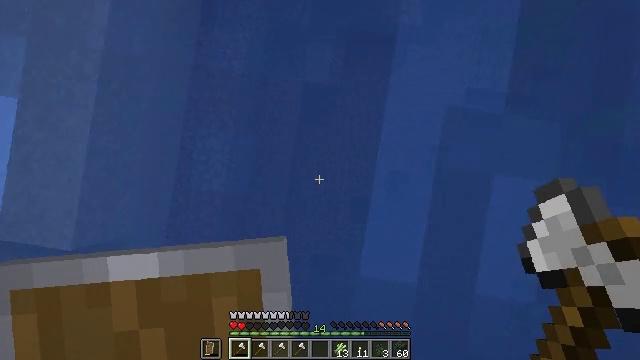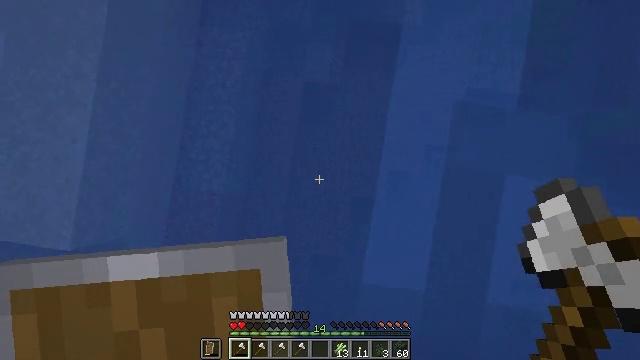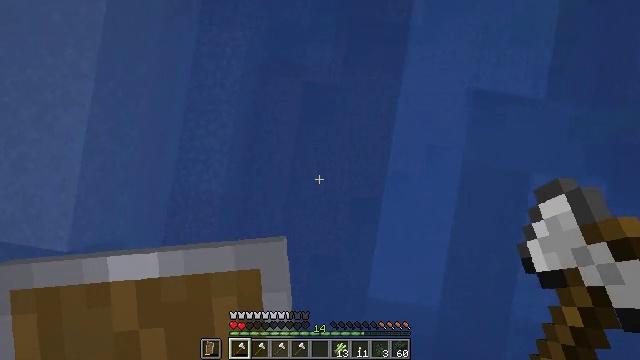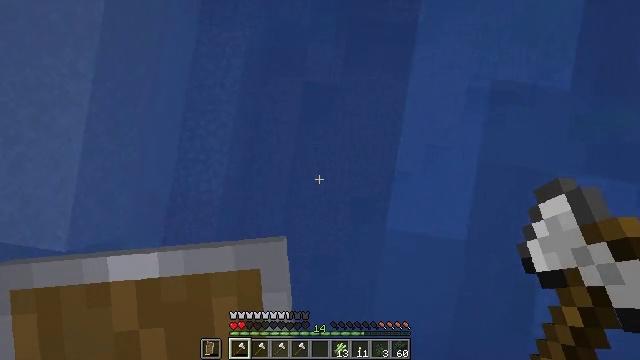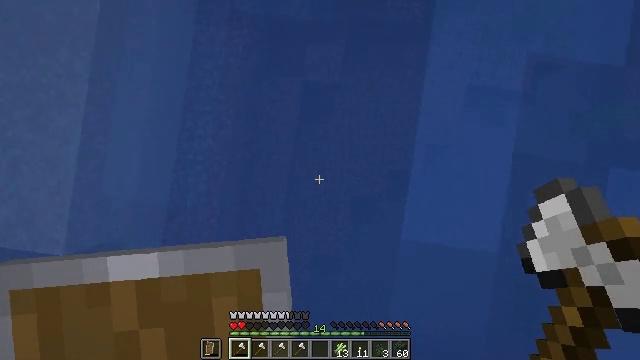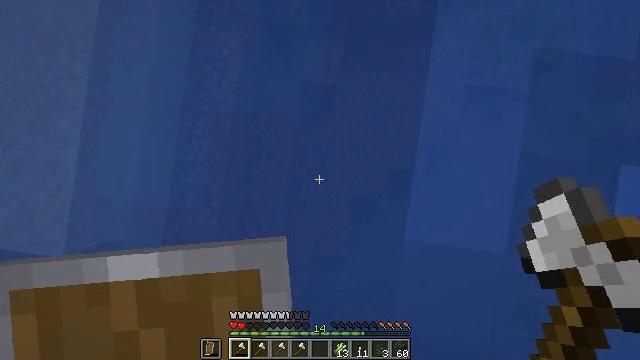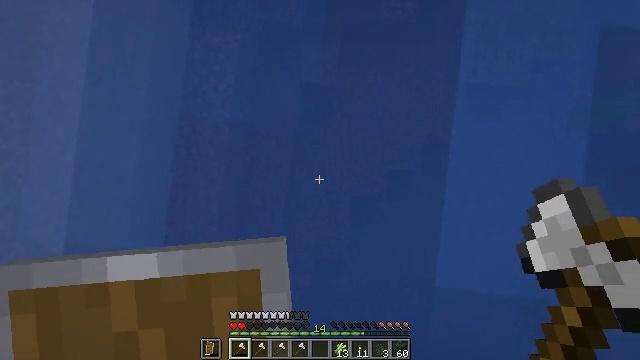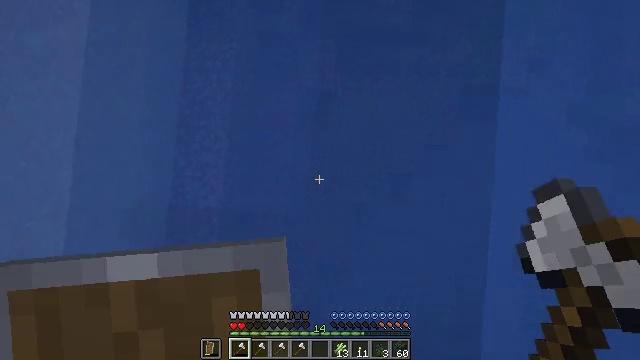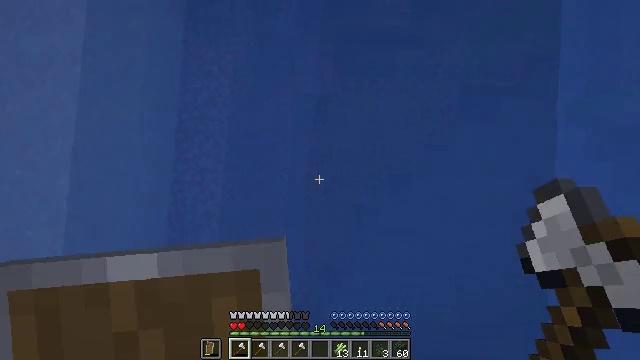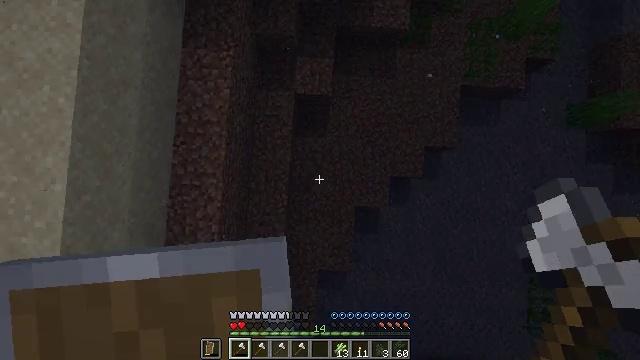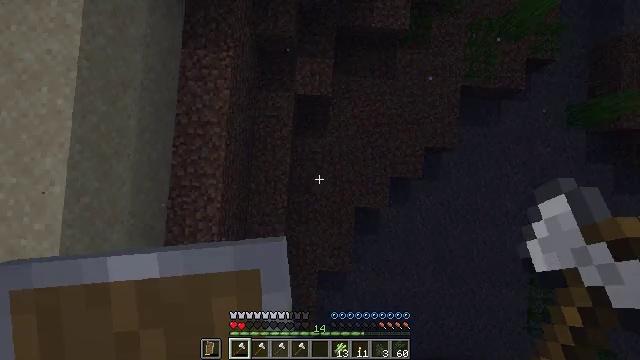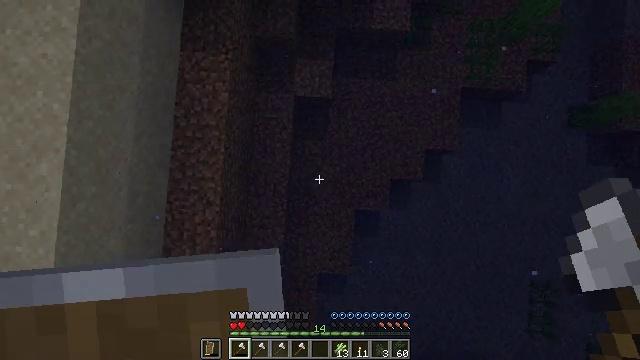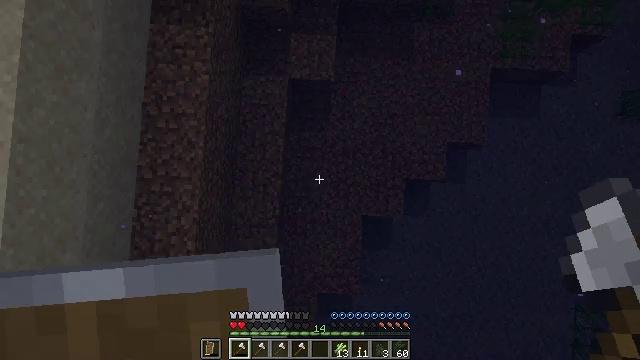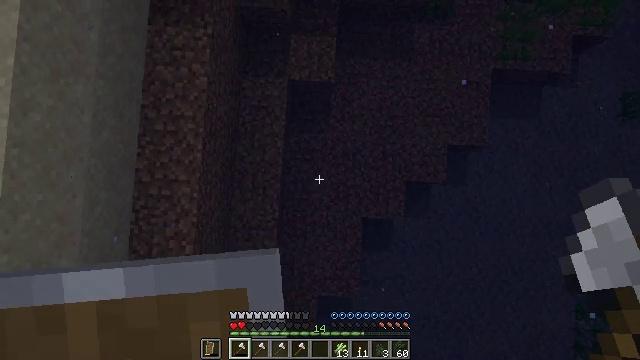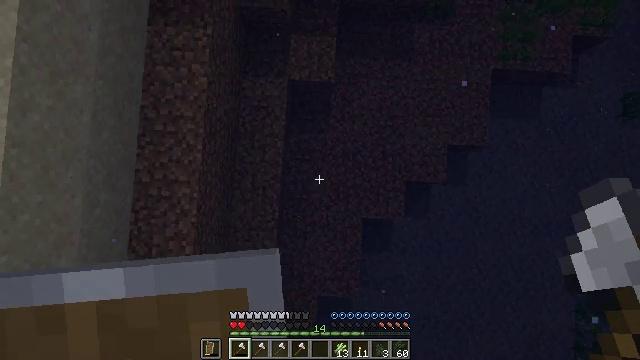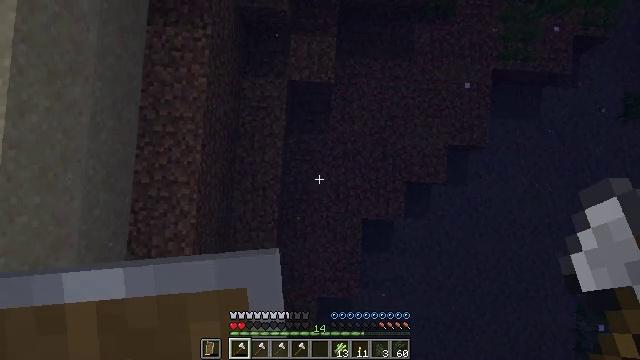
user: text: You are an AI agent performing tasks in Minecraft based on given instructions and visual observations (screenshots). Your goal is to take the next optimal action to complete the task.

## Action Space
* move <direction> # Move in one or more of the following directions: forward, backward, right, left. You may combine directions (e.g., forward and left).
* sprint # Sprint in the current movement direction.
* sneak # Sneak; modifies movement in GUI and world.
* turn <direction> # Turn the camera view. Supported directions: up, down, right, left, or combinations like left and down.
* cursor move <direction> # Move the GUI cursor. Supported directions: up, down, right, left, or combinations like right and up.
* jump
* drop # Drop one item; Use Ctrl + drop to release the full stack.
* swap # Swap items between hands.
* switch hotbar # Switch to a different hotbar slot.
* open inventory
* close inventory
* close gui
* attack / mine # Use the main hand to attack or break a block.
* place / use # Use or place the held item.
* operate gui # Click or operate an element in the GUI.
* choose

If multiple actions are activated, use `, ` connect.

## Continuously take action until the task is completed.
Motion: motion action
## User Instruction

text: Hunt a salmon.
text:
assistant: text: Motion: no_op
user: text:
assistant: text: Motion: no_op
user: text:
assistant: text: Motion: no_op
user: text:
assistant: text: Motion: no_op
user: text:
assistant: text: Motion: no_op
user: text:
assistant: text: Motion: move forward, turn right
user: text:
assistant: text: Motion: move forward, turn right
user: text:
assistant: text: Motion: move forward
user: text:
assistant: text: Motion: move forward
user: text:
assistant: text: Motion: no_op
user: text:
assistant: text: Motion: no_op
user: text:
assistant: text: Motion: no_op
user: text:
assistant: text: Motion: no_op
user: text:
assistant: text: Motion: no_op
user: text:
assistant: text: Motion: no_op
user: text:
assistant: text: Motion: no_op
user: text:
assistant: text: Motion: no_op
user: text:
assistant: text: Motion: no_op
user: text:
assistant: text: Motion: no_op
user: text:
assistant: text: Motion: no_op
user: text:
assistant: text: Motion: turn right and up
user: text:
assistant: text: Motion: turn right and up
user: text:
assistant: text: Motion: turn right and up
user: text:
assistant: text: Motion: turn right and up
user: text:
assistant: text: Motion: no_op
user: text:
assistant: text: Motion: no_op
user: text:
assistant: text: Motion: no_op
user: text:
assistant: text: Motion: no_op
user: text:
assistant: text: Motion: no_op
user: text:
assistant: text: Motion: no_op